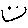
Label: smiley face